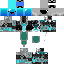
A male skeleton skin with dark skin, wearing brown helmet dressed in a blue armor chest and blue pants, featuring a closed mouth.